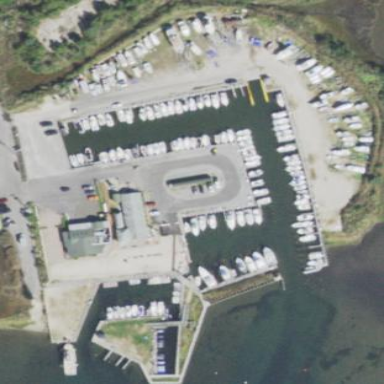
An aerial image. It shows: Marina on leisure land.